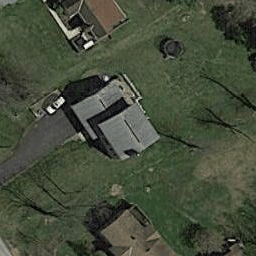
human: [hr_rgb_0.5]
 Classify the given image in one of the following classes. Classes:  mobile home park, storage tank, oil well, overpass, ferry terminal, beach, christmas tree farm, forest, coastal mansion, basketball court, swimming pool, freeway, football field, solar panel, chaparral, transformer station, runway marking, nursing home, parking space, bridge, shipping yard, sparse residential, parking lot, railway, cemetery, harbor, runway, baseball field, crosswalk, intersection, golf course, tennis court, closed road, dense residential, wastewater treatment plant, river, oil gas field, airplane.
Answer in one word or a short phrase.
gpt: sparse residential